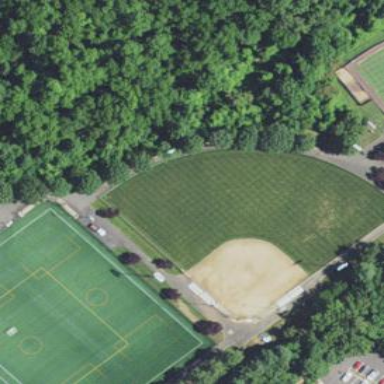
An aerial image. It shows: Baseball pitch for leisure land activities.